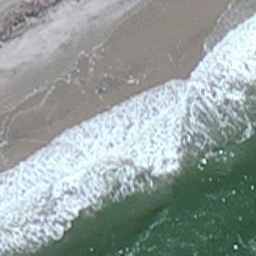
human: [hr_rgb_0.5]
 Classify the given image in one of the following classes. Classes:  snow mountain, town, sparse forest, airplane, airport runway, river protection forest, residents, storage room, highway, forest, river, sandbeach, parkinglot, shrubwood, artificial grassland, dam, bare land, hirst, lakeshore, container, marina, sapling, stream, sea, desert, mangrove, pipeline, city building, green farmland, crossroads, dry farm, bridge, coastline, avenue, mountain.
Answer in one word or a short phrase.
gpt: coastline